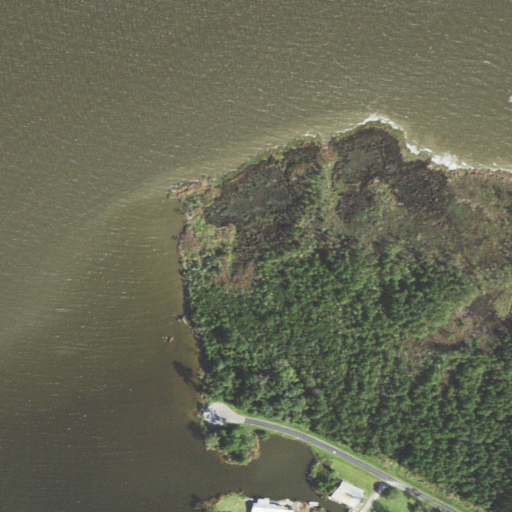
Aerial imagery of cape in North Carolina named Fulford Point containing open water, woody wetlands, herbaceous wetlands, evergreen forest, open development, low intensity development, and medium intensity development